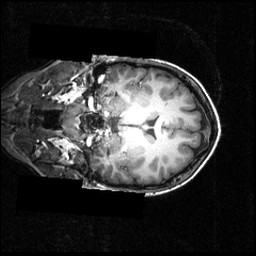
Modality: T1w
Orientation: coronal
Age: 26
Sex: female
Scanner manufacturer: siemens
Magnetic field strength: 3.951 T
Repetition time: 1.5 s
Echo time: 0.00335 s